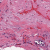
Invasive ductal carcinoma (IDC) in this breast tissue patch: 0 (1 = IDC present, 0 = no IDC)